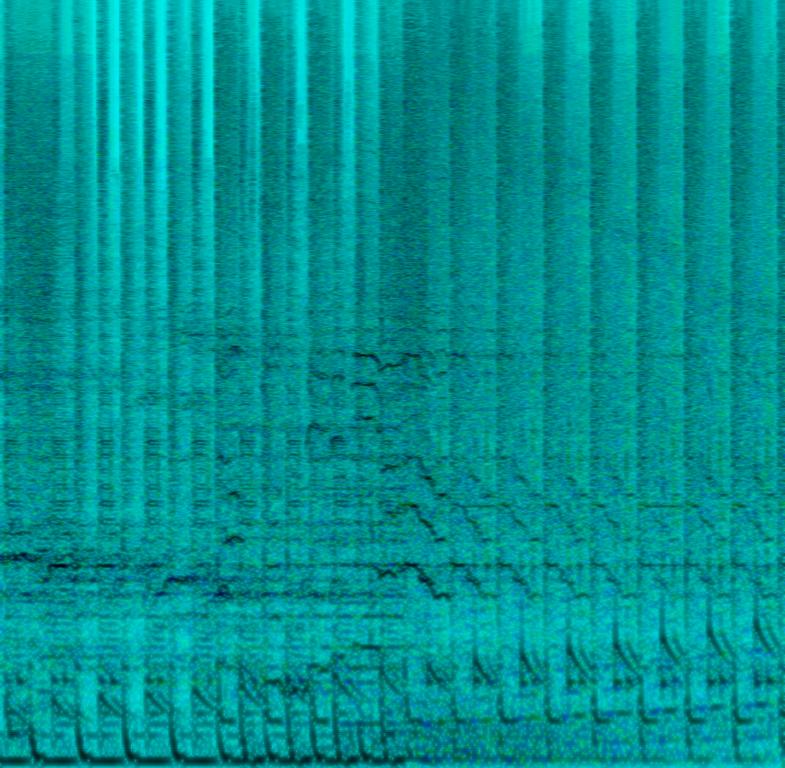
This song contains a female voice sample that is repeating itself. A digital drum is playing snare hits that are building up in speed along with synthesizer pads with a ping pong delay panning to both sides of the speaker along with other synth sounds rising up in pitch creating tension. This song may be playing in a techno club.